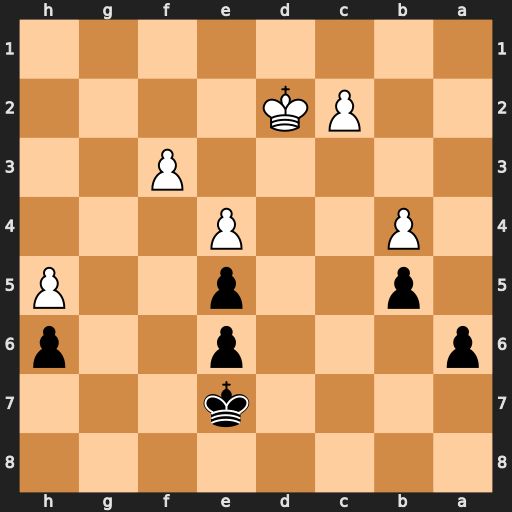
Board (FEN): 8/4k3/p3p2p/1p2p2P/1P2P3/5P2/2PK4/8
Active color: b
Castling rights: -
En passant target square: -
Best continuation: Kf6 Kd3 Kg5